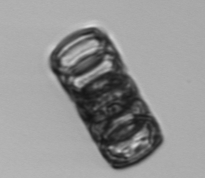
Label: Paralia_sulcata